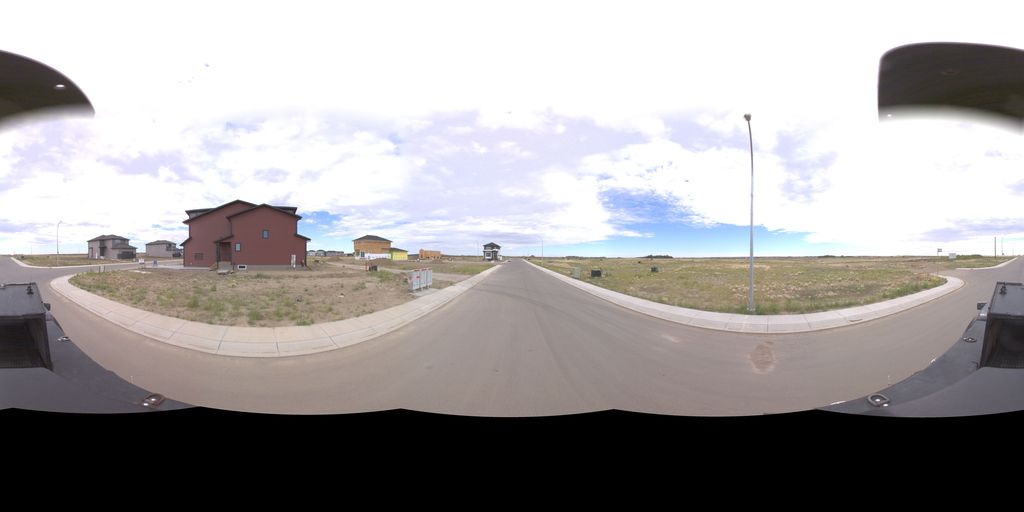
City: saskatoon